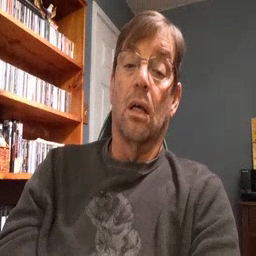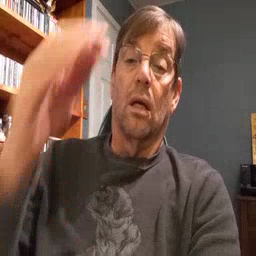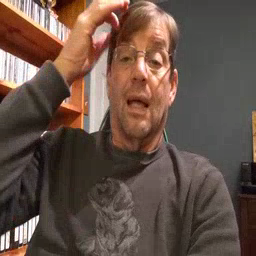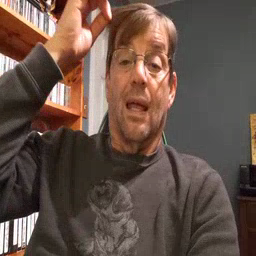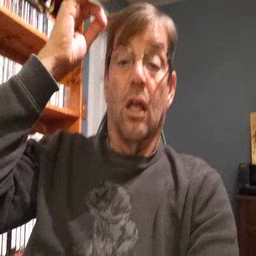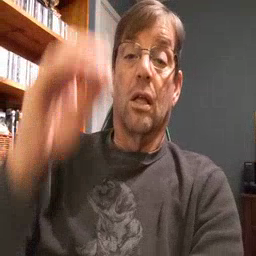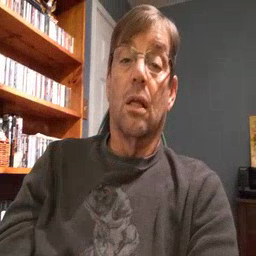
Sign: hair